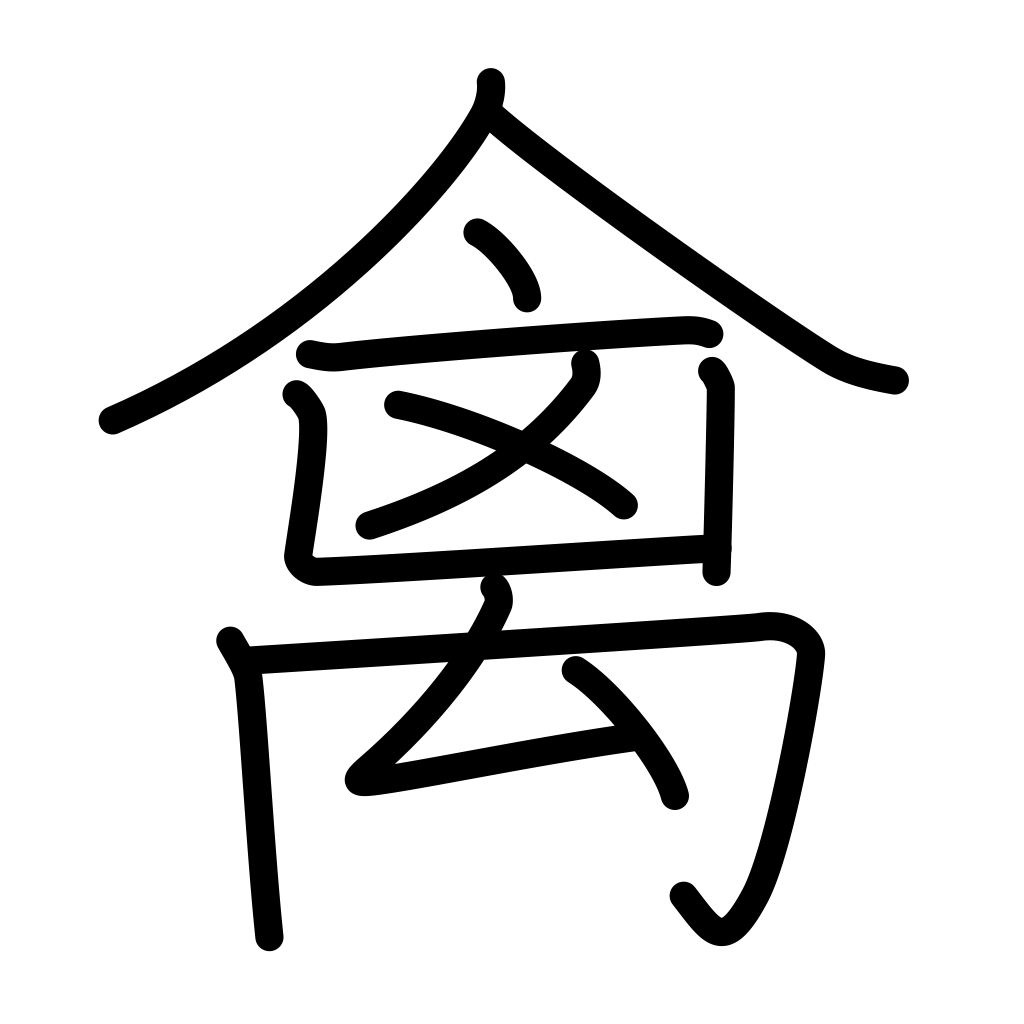
Meaning: bird, captive, capture